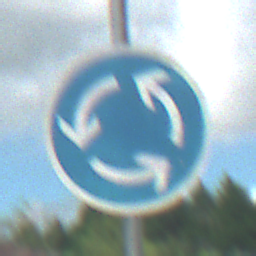
Verkehrszeichen: Kreisverkehr
Umgebung: Outdoor, Nature
Tageszeit: Midday
Wetter: PartlyCloudy
Licht: Natural
Jahreszeit: NotSpecified
Kontrast: HighContrast